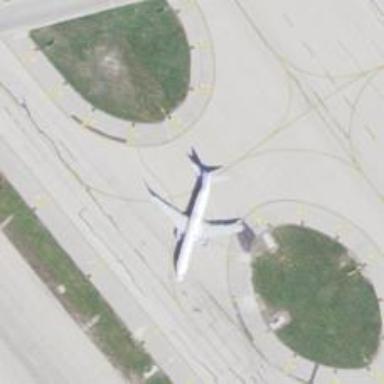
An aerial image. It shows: Image of taxiway at airport.